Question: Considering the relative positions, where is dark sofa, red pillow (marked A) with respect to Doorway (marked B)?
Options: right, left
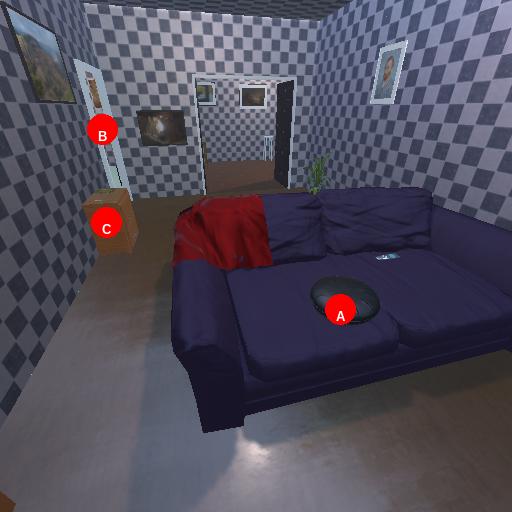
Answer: right